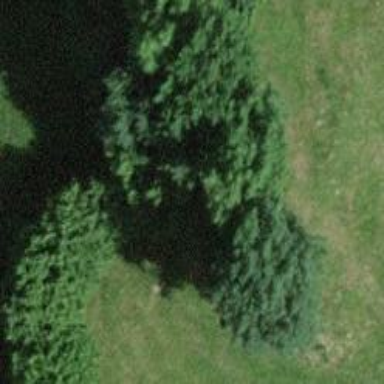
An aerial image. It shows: Hedge acting as barrier.